This plot shows a bearing's acceleration signal over time (raw waveform). Based on the visible evidence, which condition applies: normal, inner_race, outer_race, ball?
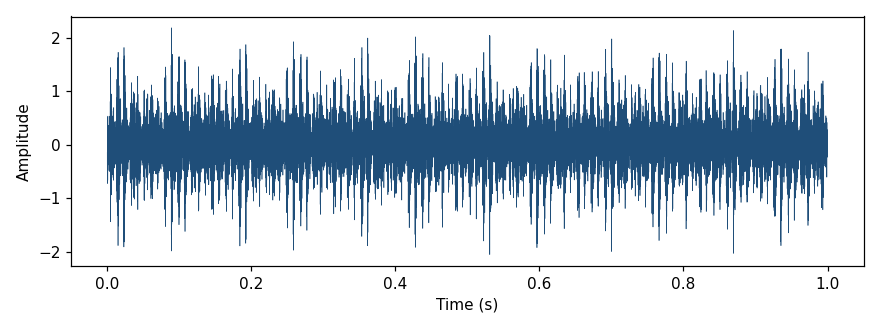
Answer: outer_race